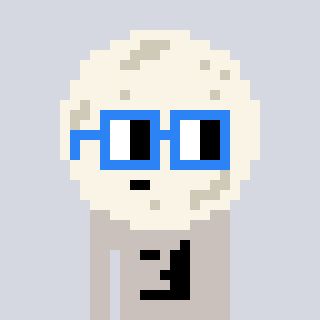
a pixel art character with square blue glasses, a moon-shaped head and a foggrey-colored body on a cool background